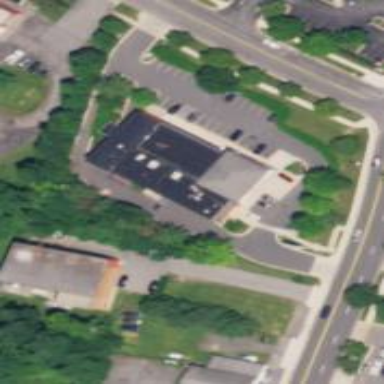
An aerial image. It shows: Pharmacy providing healthcare services.